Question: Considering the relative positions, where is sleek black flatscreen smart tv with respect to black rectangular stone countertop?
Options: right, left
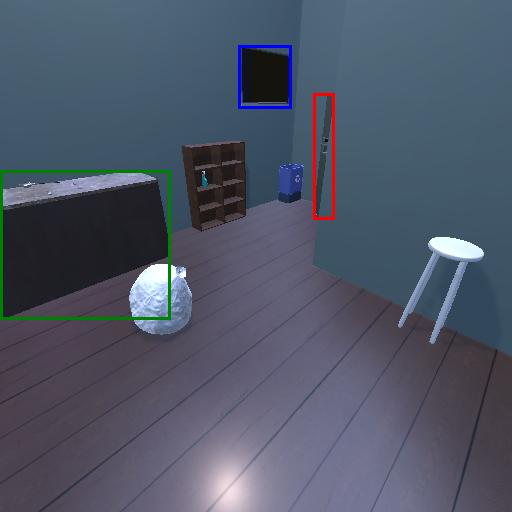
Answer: right